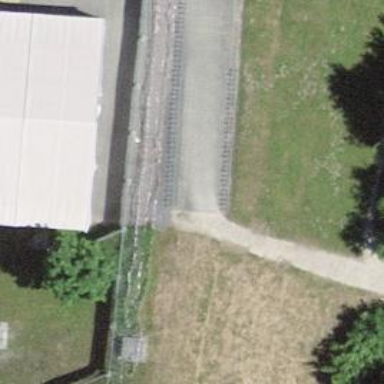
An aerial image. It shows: Path surfaced with fine gravel.